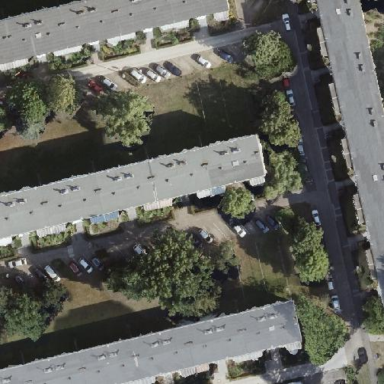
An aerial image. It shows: Flat-roofed apartment building.